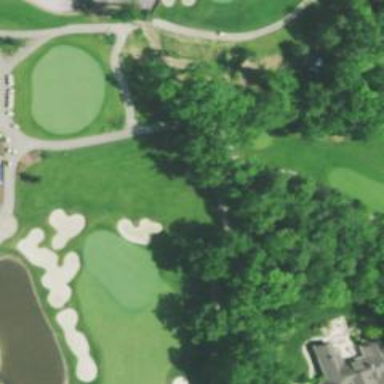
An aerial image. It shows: Asphalt path on golf course.